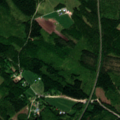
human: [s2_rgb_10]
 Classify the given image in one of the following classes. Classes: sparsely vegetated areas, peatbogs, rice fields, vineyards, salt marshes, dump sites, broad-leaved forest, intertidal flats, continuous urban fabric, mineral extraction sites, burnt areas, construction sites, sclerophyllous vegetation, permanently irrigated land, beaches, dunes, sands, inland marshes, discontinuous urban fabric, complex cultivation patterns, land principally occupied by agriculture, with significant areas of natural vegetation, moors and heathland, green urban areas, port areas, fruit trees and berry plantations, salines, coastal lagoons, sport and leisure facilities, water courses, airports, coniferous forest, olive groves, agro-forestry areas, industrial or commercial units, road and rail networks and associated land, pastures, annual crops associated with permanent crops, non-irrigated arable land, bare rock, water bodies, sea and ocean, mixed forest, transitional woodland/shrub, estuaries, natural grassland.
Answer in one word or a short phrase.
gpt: mixed forest